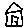
Label: house